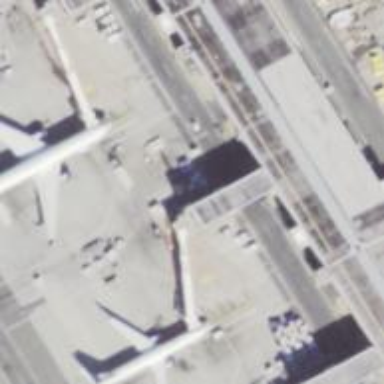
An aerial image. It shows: Airport gate.